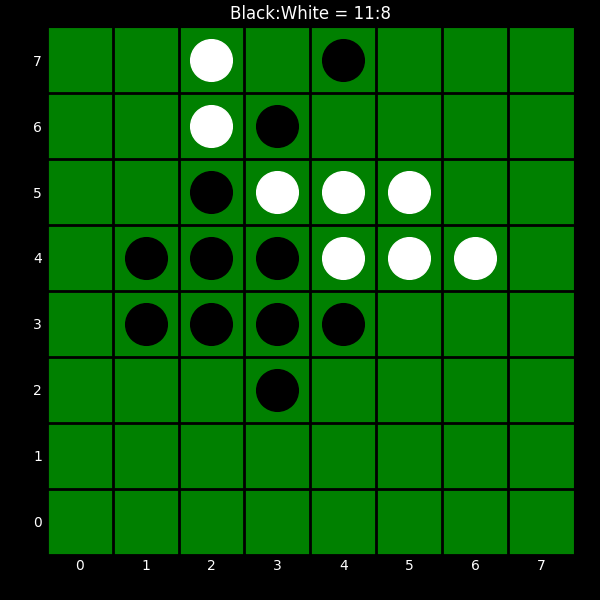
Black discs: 11
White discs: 8